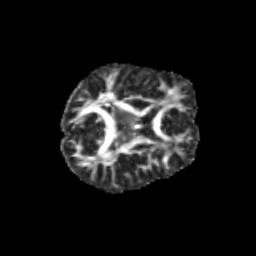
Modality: FA
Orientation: axial
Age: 9
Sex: male
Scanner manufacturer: siemens
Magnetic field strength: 3 T
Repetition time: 3.8 s
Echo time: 0.07 s